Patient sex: M
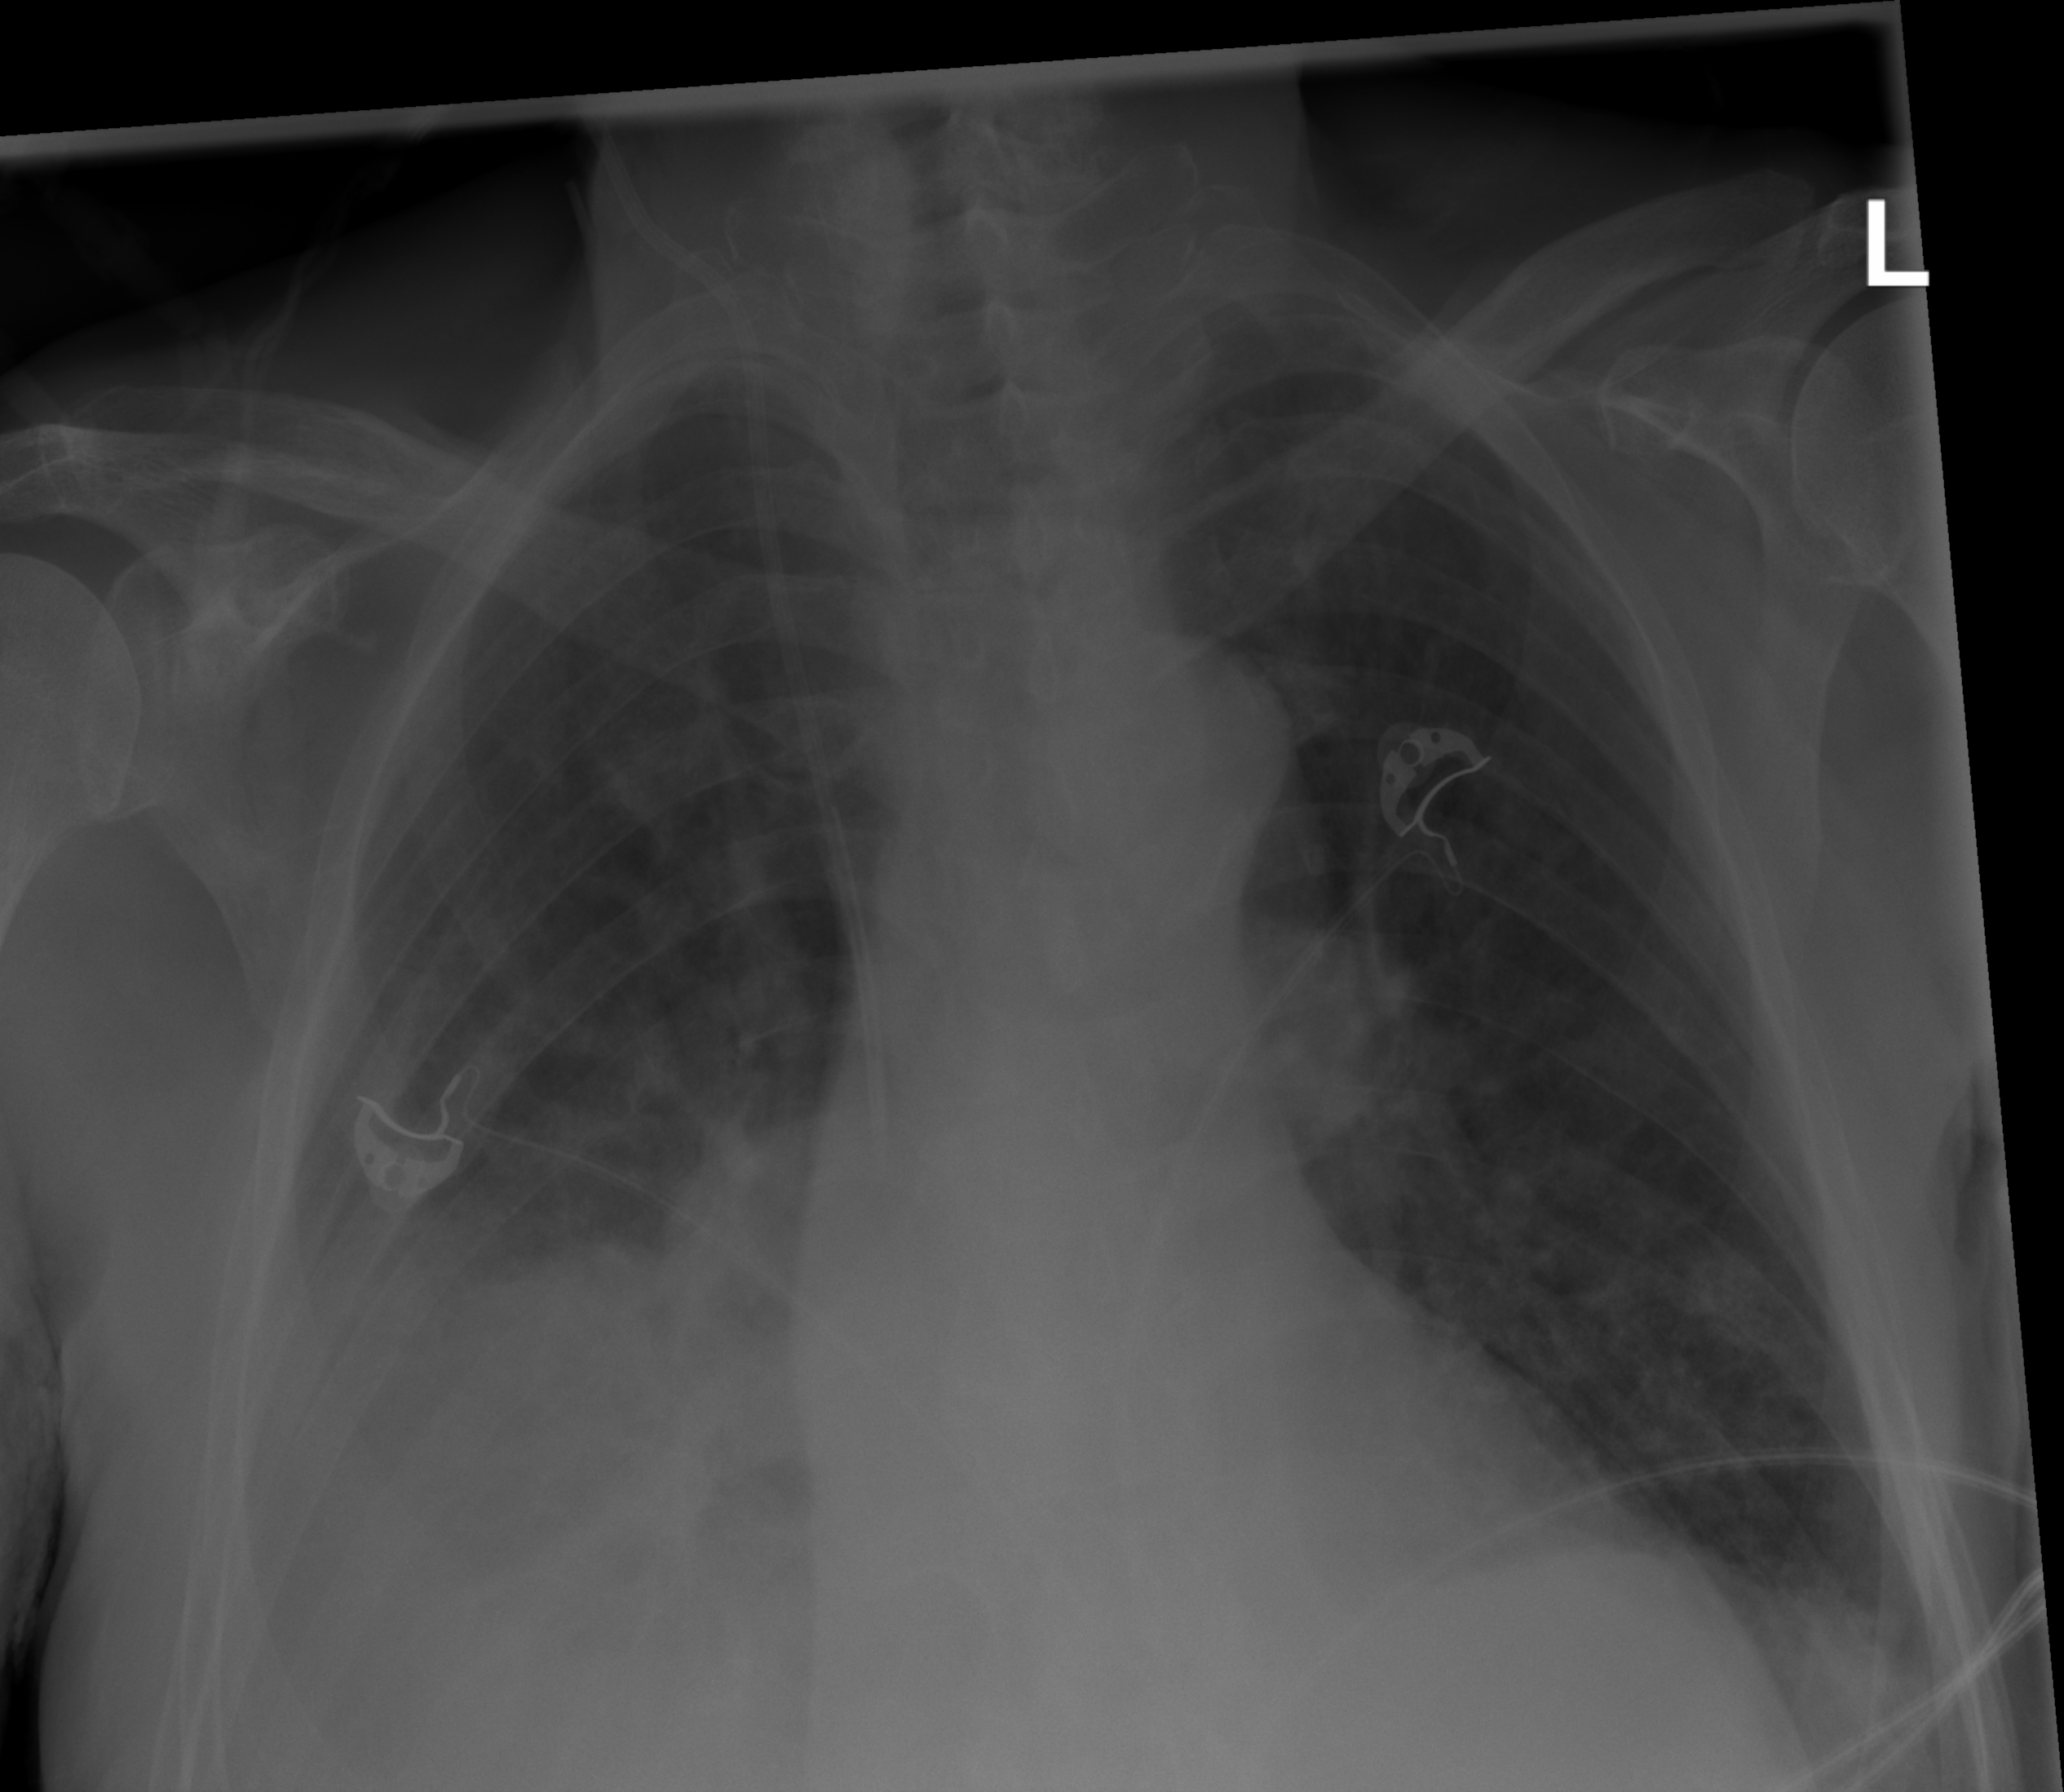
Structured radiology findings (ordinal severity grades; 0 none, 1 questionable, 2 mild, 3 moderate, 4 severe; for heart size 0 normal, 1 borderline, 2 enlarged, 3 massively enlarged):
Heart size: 2
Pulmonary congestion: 1
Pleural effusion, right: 3
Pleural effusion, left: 2
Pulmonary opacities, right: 2
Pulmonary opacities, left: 2
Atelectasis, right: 3
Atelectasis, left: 2